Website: walmart
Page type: billing-address
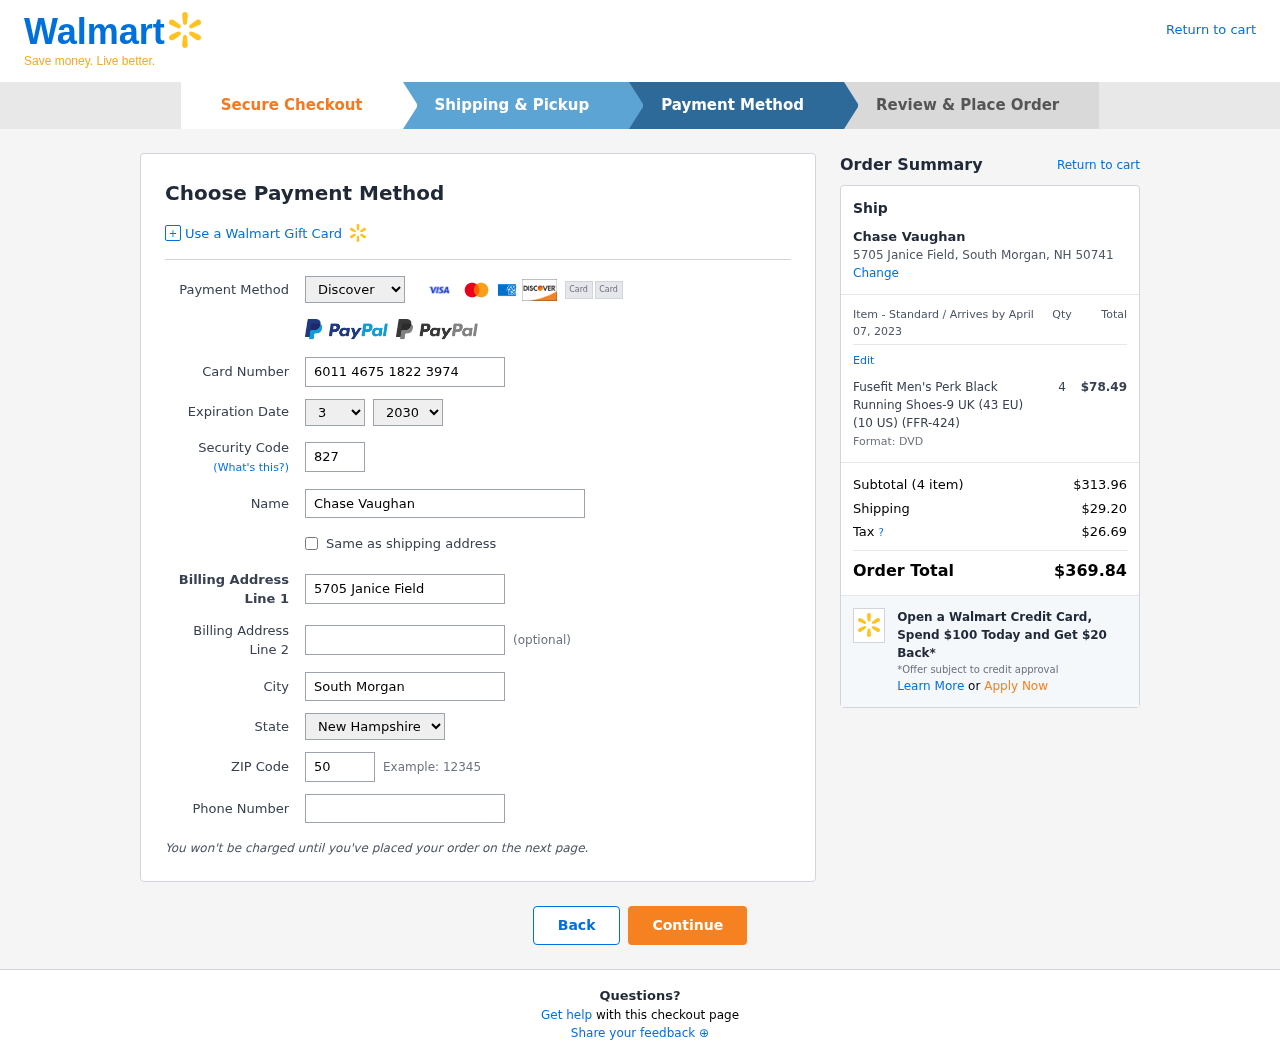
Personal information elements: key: PII_CARD_CVV
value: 827
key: PII_CARD_EXPIRY_MONTH
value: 03
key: PII_CARD_EXPIRY_YEAR
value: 30
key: PII_CARD_NUMBER
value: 6011 4675 1822 3974
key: PII_CARD_TYPE
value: Discover
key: PII_CITY
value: South Morgan
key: PII_CITY_STATE_ZIP
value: South Morgan, NH 50741
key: PII_FULLNAME
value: Chase Vaughan
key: PII_PHONE
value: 2633605432
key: PII_POSTCODE
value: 50741
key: PII_STATE
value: New Hampshire
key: PII_STREET
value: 5705 Janice Field
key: PII_FULLNAME2
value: Chase Vaughan
Product elements: key: PRODUCT1_NAME
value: Fusefit Men's Perk Black Running Shoes-9 UK (43 EU) (10 US) (FFR-424)
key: PRODUCT1_PRICE
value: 78.49
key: PRODUCT1_QUANTITY
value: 4
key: PRODUCT1_DESC
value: Format: DVD
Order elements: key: ORDER_DELIVERY_DATE
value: April 07, 2023
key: ORDER_NUM_ITEMS
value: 4
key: ORDER_SUBTOTAL
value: $313.96
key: ORDER_SHIPPING_COST
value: $29.20
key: ORDER_TAX
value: $26.69
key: ORDER_TOTAL
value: $369.84